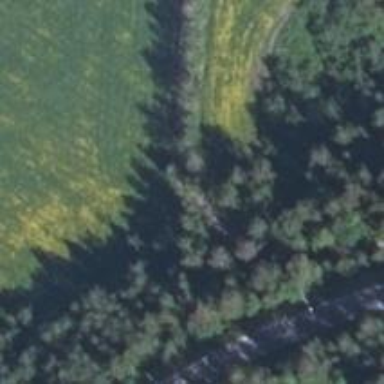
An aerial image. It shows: Row of trees in natural setting.